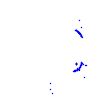
Particle: kaon